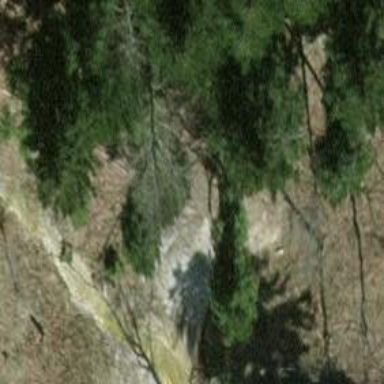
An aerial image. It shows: Natural cliff.